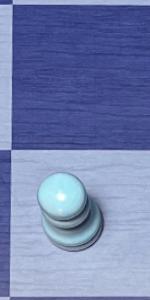
Label: Pawn_White